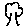
Label: tree